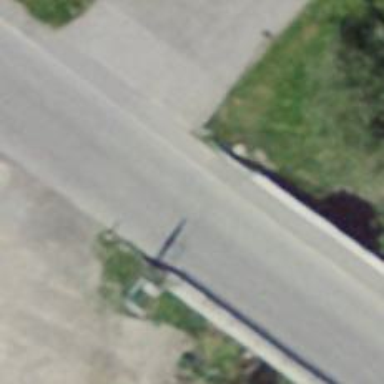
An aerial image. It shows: Asphalt tertiary road on bridge.